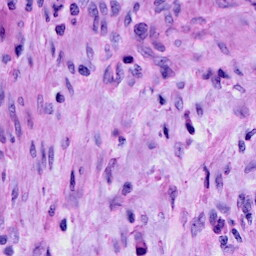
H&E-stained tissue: Cervix